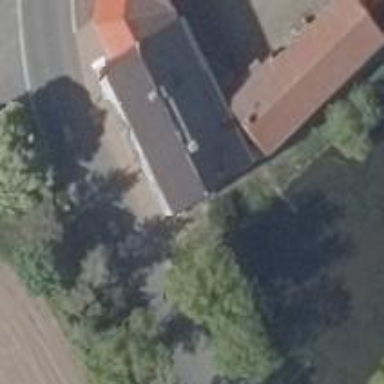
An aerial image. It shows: Residential building.